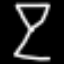
Label: hourglass